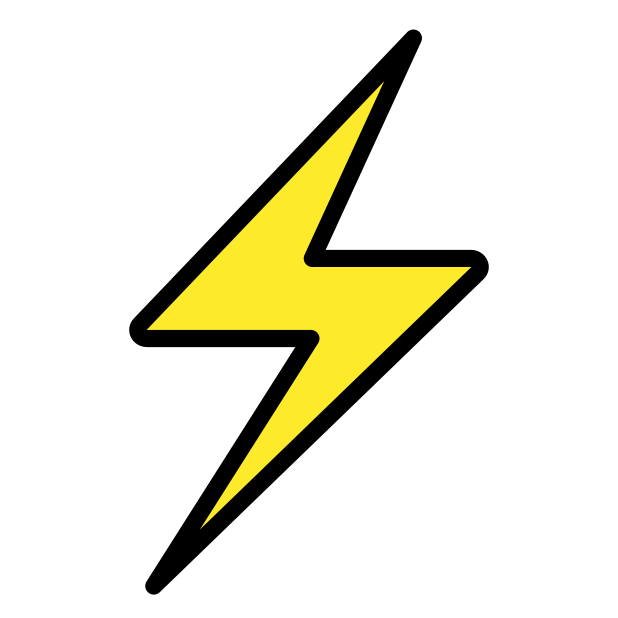
Emoji: ⚡
Name: high voltage sign
Unicode: 0x26a1